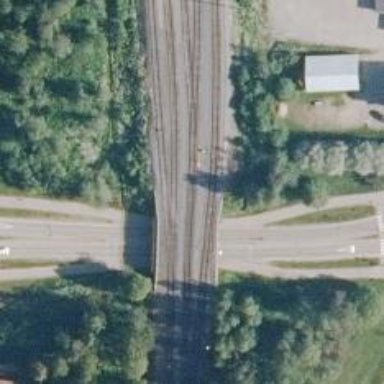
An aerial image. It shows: Railway bridge over siding rail service.